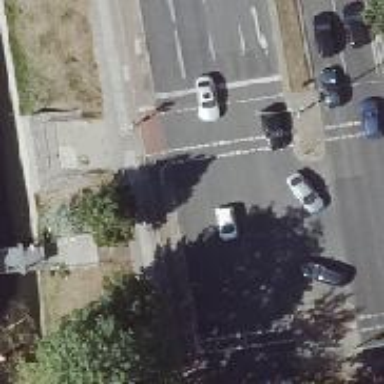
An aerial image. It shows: Cycleway.